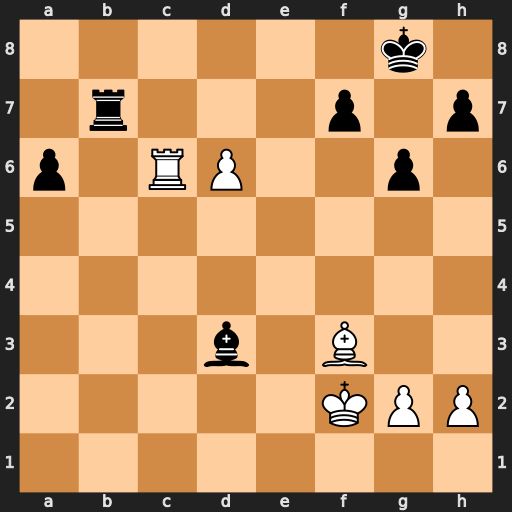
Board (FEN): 6k1/1r3p1p/p1RP2p1/8/8/3b1B2/5KPP/8
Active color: w
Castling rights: -
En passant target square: -
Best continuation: Rc8+ Kg7 Bxb7